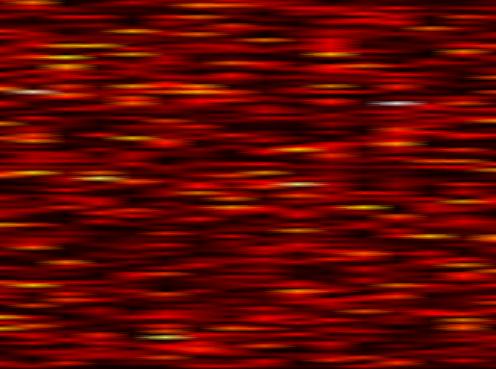
Label: UFMC